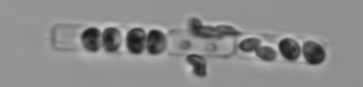
Label: Guinardia_delicatula_TAG_internal_parasite